Question: i have this database printer in android.

'''
Cursor curTAB = myDataBase.rawQuery("SELECT * FROM GPS_Values;", null);
Integer count = 0;
while (curTAB.moveToNext()) {
String s_latitude = curTAB.getString(1);
String s_longitude = curTAB.getString(2);
String s_speed = curTAB.getString(5);
count++;
String next_speed = ???
}
curTAB.close();
myDataBase.close();
'''
and i would like to know how to get the next speed in the loop?
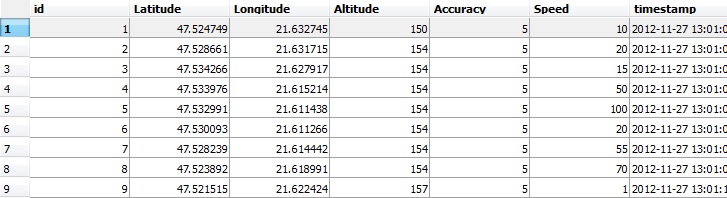
Answer: '''
while (curTAB.moveToNext()) {
String s_latitude = curTAB.getString(1);
String s_longitude = curTAB.getString(2);
String s_speed = curTAB.getString(5);
count++;
int position = curTAB.getPosition();
if(curTAB.moveToNext()) {
String next_speed = curTAB.getString(5);
curTAB.moveToPosition(position);
}
}
'''
should work, I'd say.